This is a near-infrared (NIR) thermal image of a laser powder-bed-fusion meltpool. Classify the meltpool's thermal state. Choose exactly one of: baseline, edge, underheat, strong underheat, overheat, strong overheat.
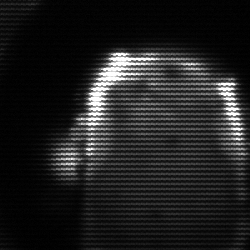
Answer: baseline